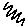
Label: zigzag